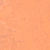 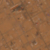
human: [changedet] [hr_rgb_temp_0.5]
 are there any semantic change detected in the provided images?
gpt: Many constructions and roads were built in the desert.